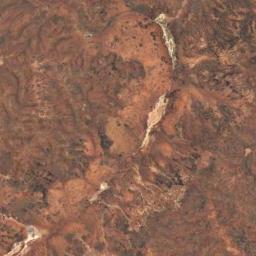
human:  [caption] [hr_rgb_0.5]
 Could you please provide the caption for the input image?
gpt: The desert is on the hill full of yellow sand .

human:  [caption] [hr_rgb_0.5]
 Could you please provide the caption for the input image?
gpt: The desert has orange sand and some mountains .

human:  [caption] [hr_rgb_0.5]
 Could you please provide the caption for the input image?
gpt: This is a orange desert with brown gullys .

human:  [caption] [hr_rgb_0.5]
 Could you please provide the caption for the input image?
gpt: Nothing else can be seen in this desert .

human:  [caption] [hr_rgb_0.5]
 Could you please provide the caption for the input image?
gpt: A brown desert with some white rocks .